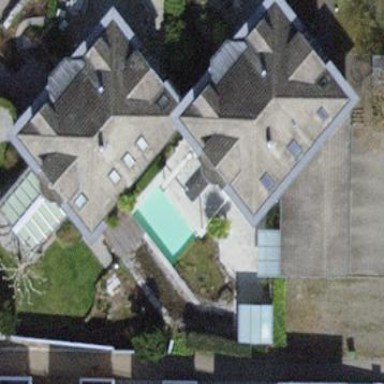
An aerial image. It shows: Swimming pool located in leisure land.